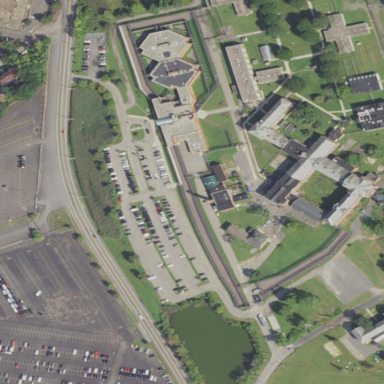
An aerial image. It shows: Prison.